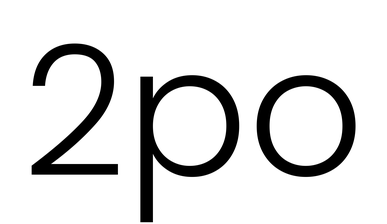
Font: Poppins-Light